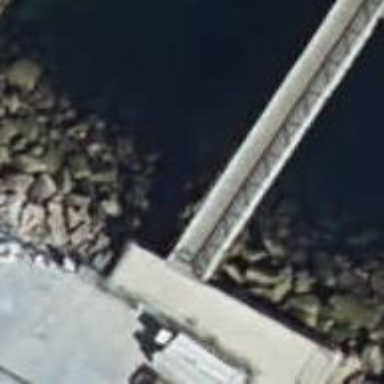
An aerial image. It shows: Platform for public transport. It is used for ferry services.